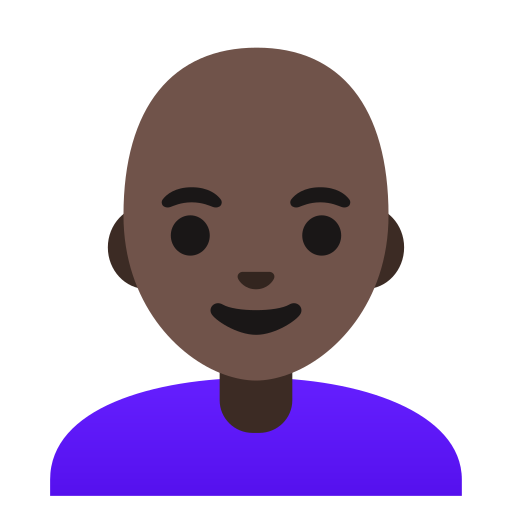
Emoji: 👩🏿‍🦲